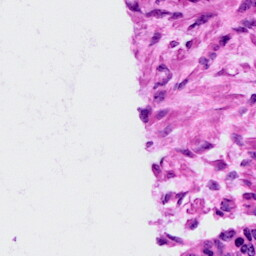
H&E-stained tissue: Cervix